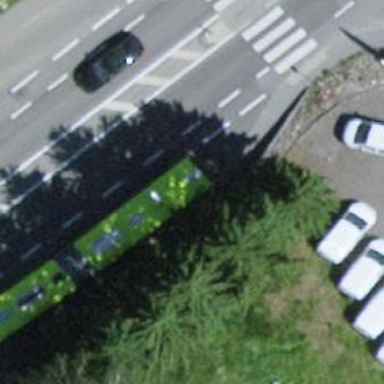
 serving as platform for public transportation."